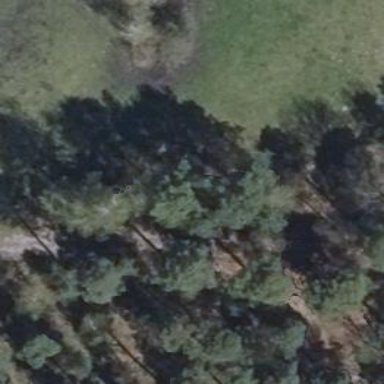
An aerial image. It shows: Row of trees in natural setting.